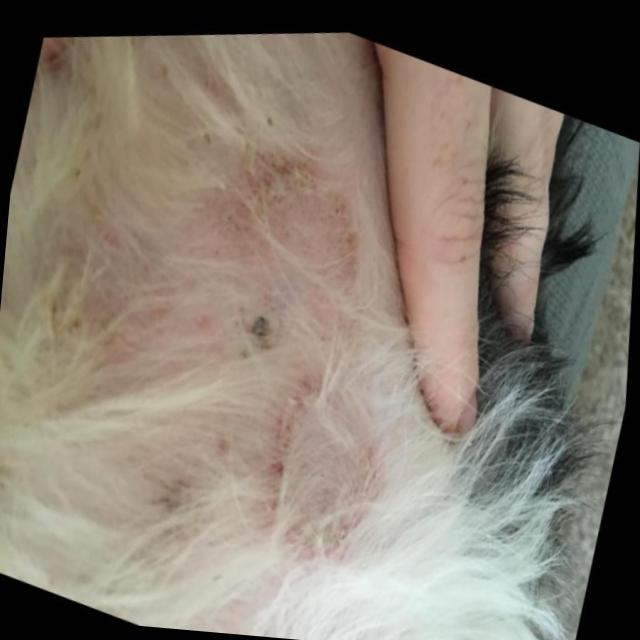
Canine ringworm (Dermatophytosis) — fungal infection caused by Microsporum or Trichophyton. Presents with circular alopecia, scaling, crusting, and broken hairs.